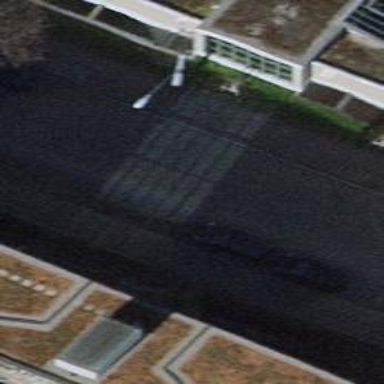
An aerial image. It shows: Parking lane for vehicles.